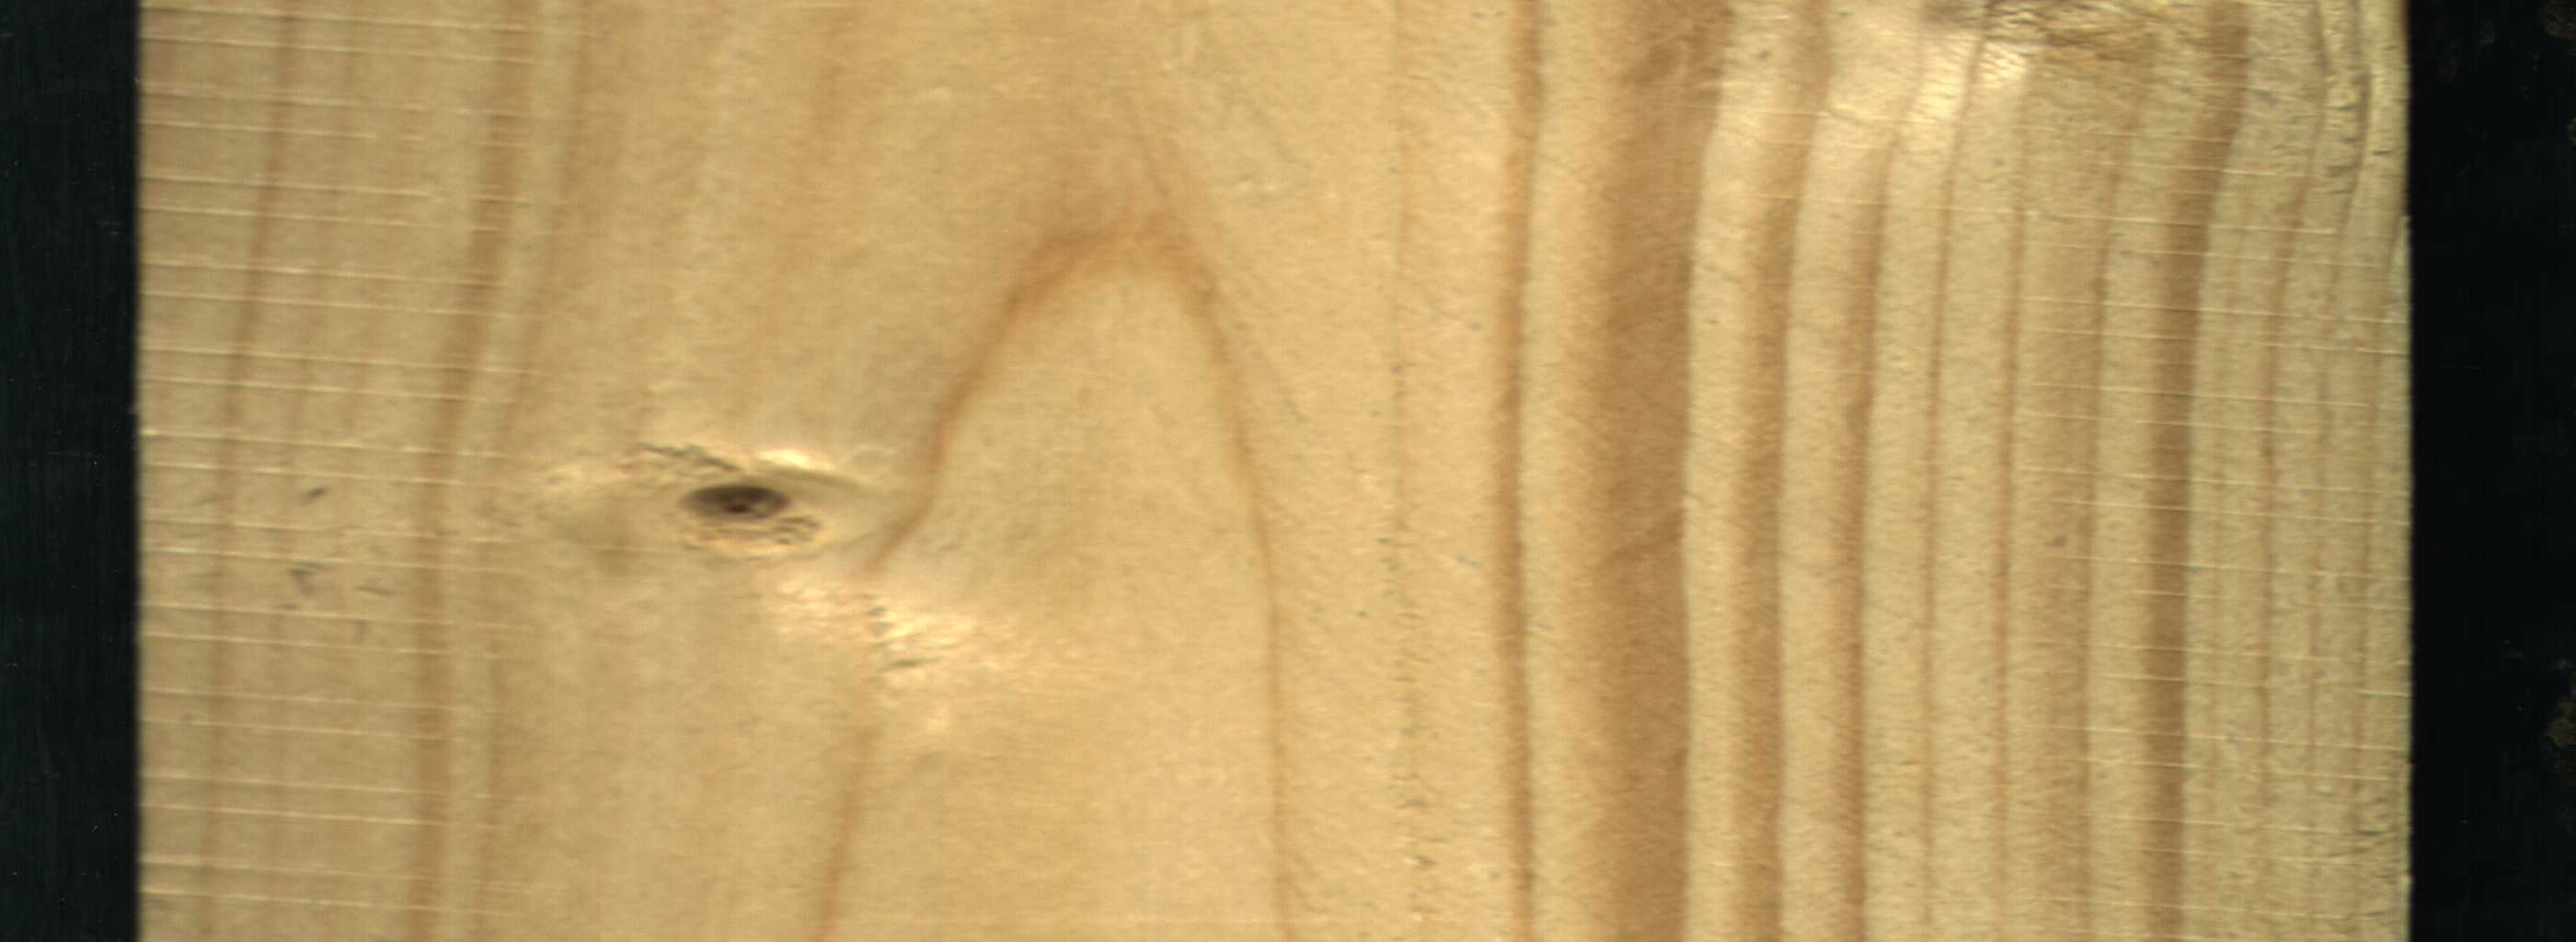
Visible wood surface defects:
Live_Knot